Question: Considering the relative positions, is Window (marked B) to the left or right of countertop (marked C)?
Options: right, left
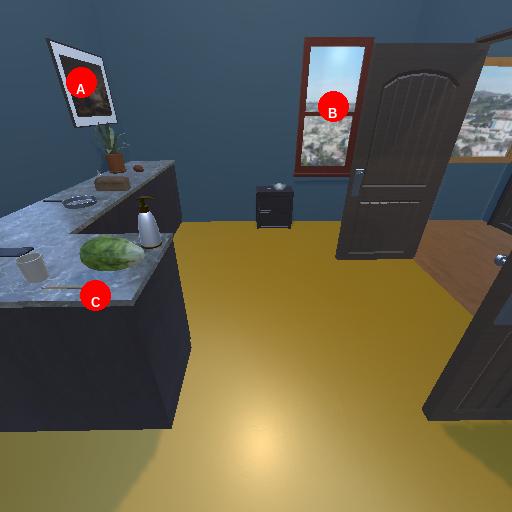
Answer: right